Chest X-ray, AP view. Patient: 37 years old, sex F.
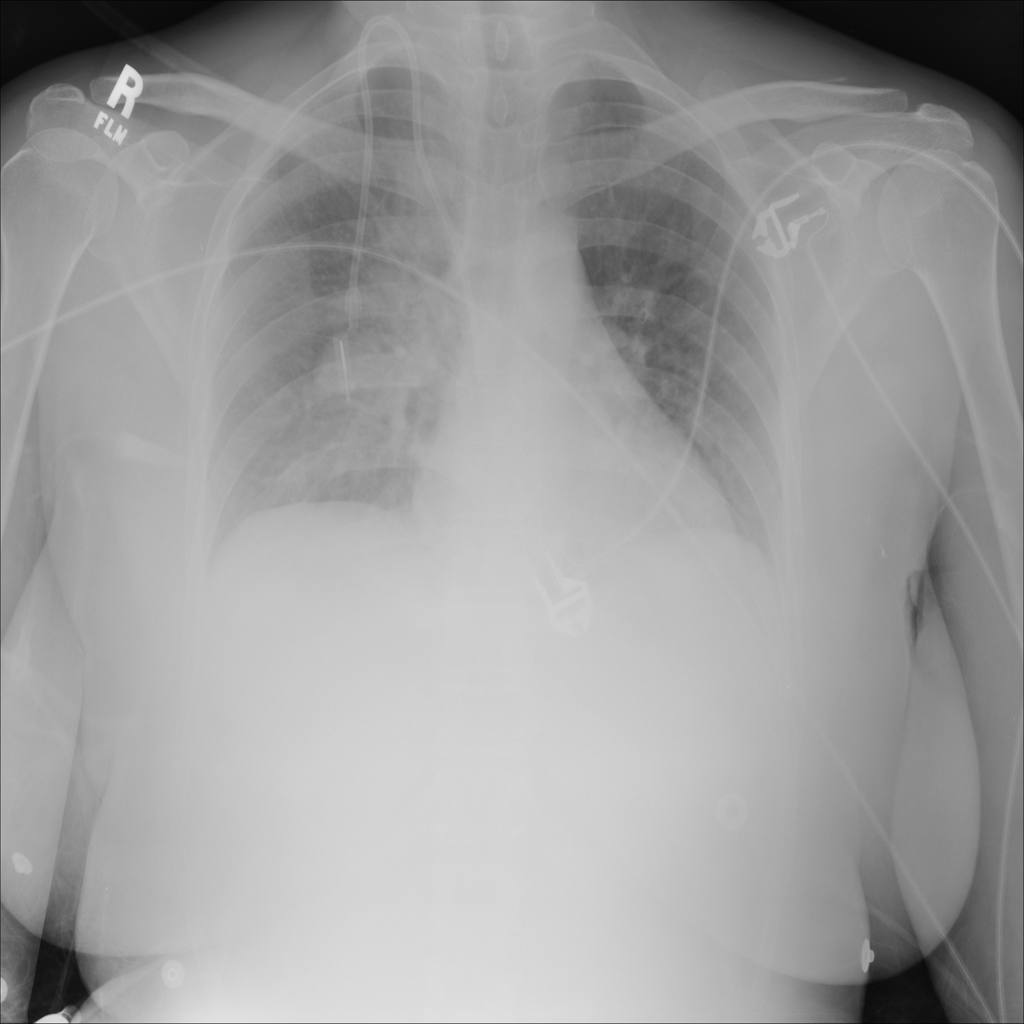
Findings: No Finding